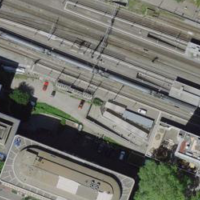
EUNIS habitat code: 57
Species observed at this site:
Brassica napus